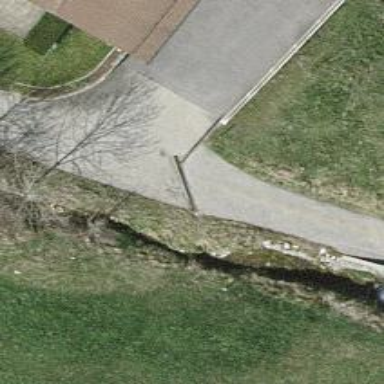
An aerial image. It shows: Alleyway designated as service road.